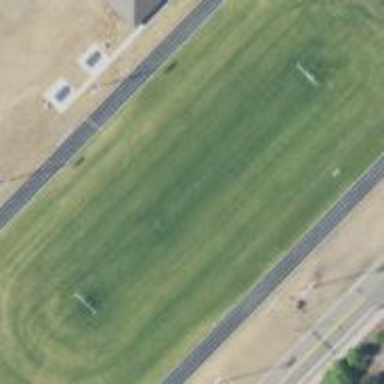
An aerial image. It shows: American football pitch for leisure and sport activities.